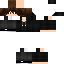
A female human skin with dark skin, wearing brown long hair dressed in a black hoodie and black pants, featuring a closed mouth.